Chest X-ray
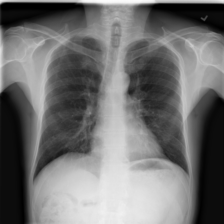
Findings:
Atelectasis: negative
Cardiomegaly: negative
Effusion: negative
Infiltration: negative
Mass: negative
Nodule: negative
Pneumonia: negative
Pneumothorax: negative
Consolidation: negative
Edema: negative
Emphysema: negative
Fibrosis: negative
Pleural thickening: negative
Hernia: negative